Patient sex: F
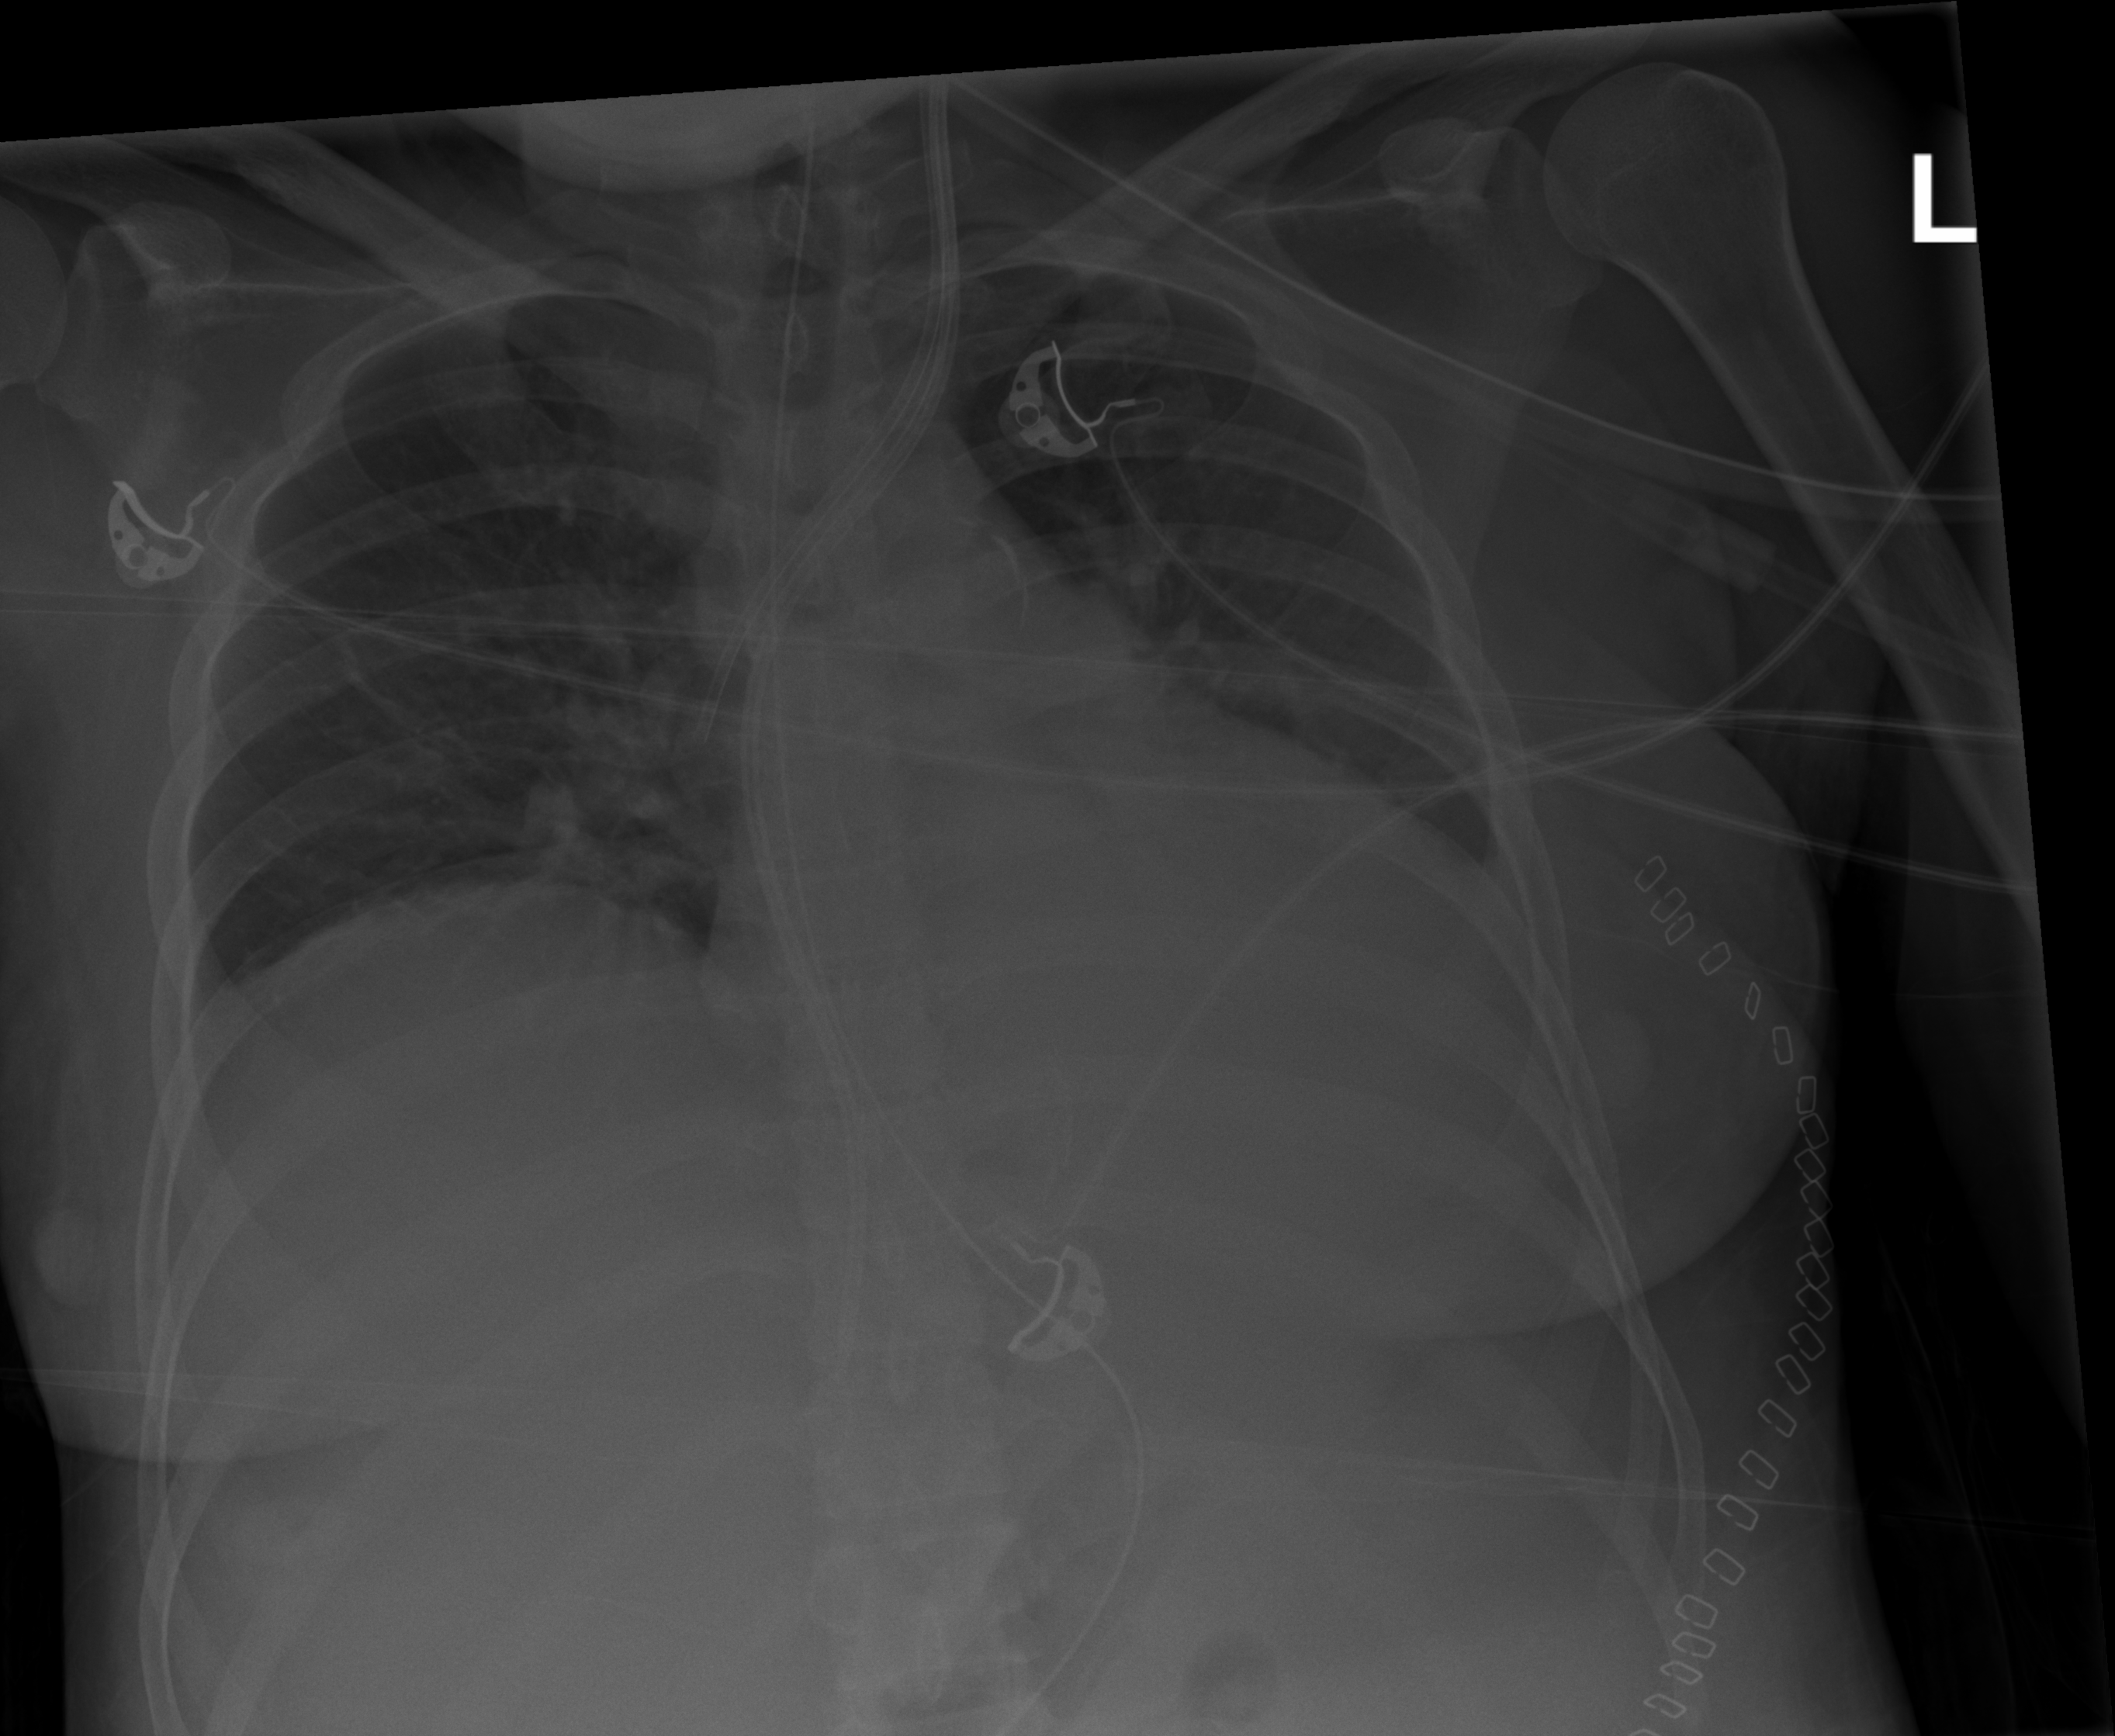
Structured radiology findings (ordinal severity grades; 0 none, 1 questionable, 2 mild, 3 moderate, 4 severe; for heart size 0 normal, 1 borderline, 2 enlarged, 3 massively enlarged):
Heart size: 2
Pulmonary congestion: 1
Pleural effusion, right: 0
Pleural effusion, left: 2
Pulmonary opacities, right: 0
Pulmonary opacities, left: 0
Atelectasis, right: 2
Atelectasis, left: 2